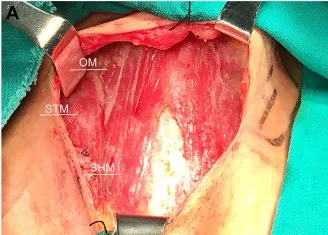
During surgery and post-operative image features. (A) The thyroid was incised, and the cervical fascia exposed intraoperatively.
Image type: medical_photograph (other_medical_photograph)